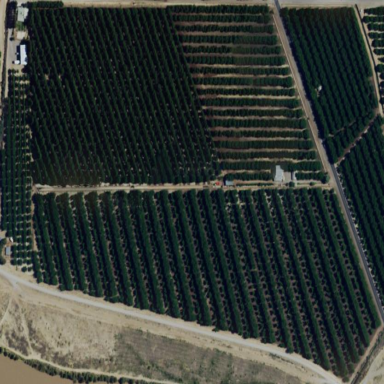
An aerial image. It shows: Orchard.